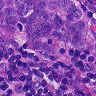
Metastatic tissue present: yes